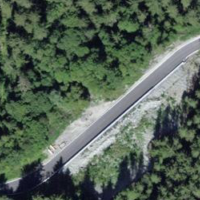
EUNIS habitat code: 43
Species observed at this site:
Dryas octopetala